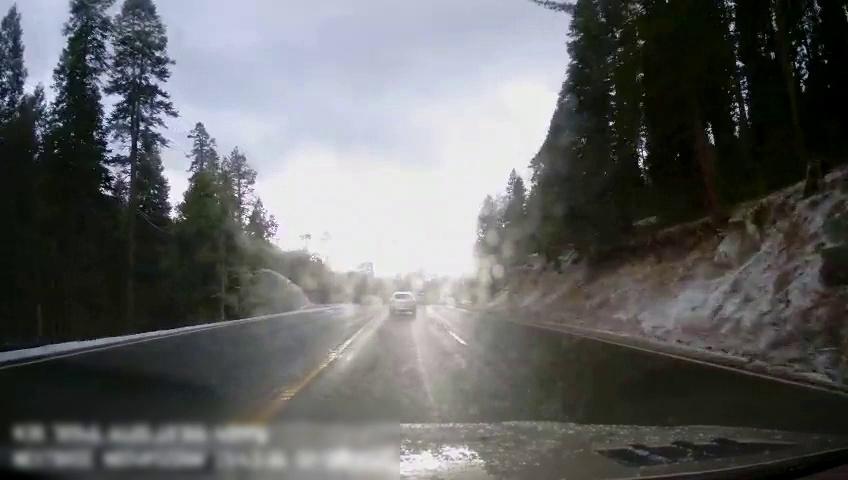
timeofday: Day
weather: Cloudy
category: Drivable Space
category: Vehicles | Car
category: Lanes | Current Lane
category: Lanes | Current Lane
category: Lanes | Opposite Lane
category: Lanes | Opposite Lane
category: Lanes | Current Lane